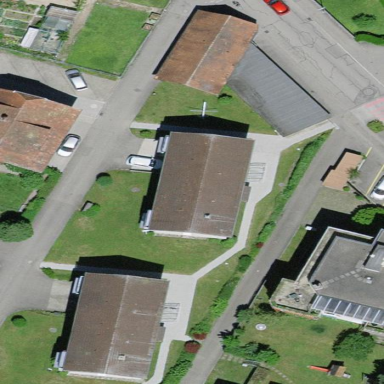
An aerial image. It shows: Residential building.